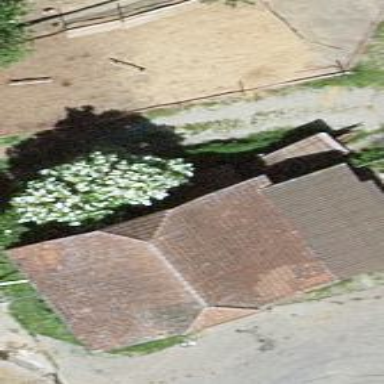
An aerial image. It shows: Barn.